Question:
Why are those lines appearing in my shape?
I'm initializing OpenGL like this:
'''
glDisable(GL_TEXTURE_2D);
glDisable(GL_DEPTH_TEST);
glDisable(GL_COLOR_MATERIAL);
glEnable(GL_BLEND);
glEnable(GL_POLYGON_SMOOTH);
glBlendFunc(GL_SRC_ALPHA, GL_ONE_MINUS_SRC_ALPHA);
glClearColor(0, 0, 0, 0);
'''
And drawing the shape like this:
'''
glClear(GL_COLOR_BUFFER_BIT);
glColor3f(1, 0, 0);
glBegin(GL_POLYGON);
glVertex2f(-5, -5); // bottom left
glVertex2f(5, -5); // bottom right...
glVertex2f(6, 0);
glVertex2f(5, 5);
glVertex2f(-5, 5);
glEnd();
'''
Doesn't matter if it's clockwise or CCW.
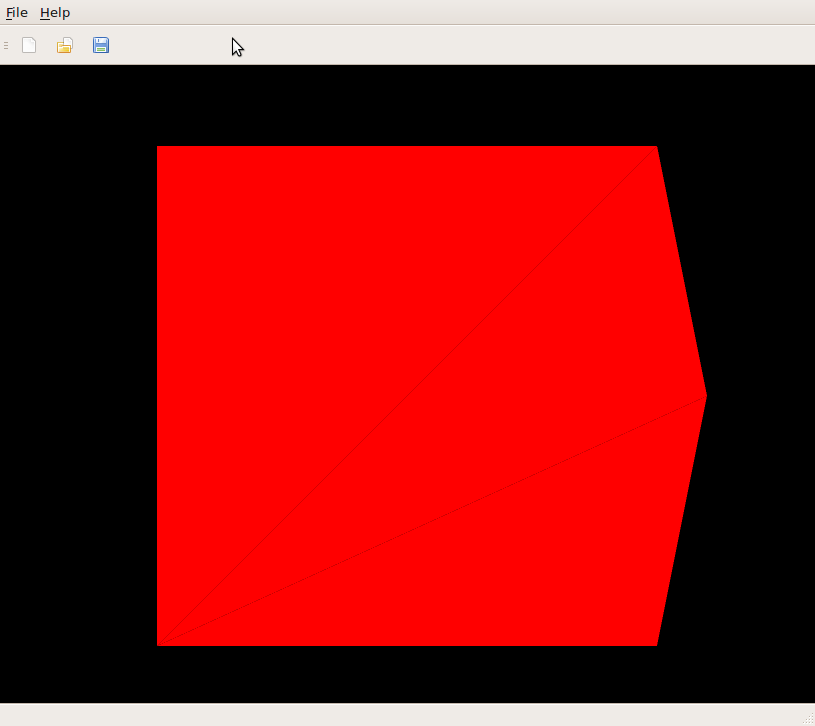
Answer: GL_POLYGON_SMOOTH is an antiquated and slow method of polygon anti-aliasing. It also results in the problem you see above.
Using the Multisample buffer extension is the best way to perform fast anti-aliasing on modern machines. Read more <URL>